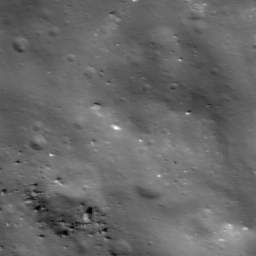
Host type: background_regolith
Lunar coordinates: latitude nan, longitude nan